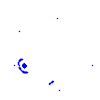
Particle: pion